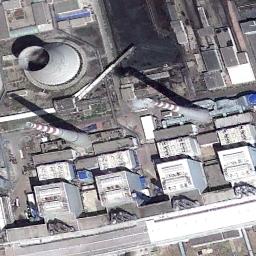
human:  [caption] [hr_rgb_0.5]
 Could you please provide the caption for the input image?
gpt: Two thermal power stations are spraying smoke .

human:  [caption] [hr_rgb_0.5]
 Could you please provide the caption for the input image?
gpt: In the thermal power plant there are workshops and machinery, there is a cooling tower, and two chimneys are emitting smoke .

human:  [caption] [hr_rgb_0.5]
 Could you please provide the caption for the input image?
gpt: The thermal power station is on the bare land next to some buildings .

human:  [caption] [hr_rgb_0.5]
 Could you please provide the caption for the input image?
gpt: Many buildings of different shapes are next to the thermal power station .

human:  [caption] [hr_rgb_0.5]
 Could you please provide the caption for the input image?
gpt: There are many buildings and several chimneys on the thermal power station .